Question: In my TFS server when ever I create a Team Project my default settings for is enabled and for is disabled. I want to set these to and .
How can I change default settings for source control in TFS server 2013?

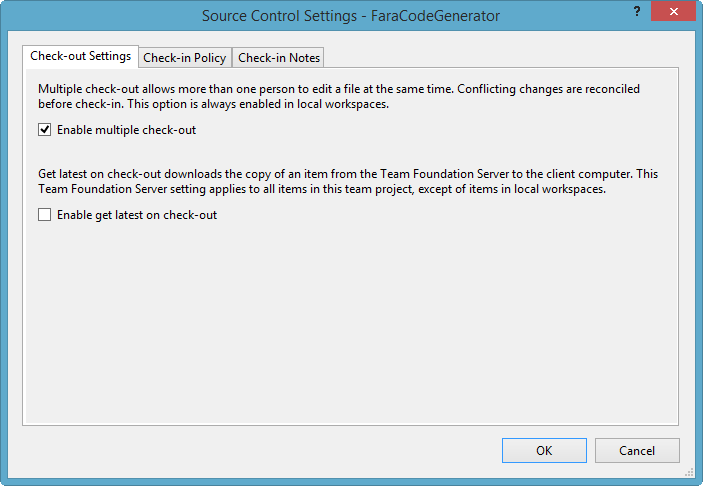
Answer: I Found my answer <URL>:
> You need to edit your Process Template.At first, download it locally by selecting in VS "Team" > "Team
Project Collection Settings" > "Process Template Manager...", then
click on your template & select Download. This will send all the files
on you local PC.Now open the local file "..\VersionControl\VersionControl.xml" and
change entry into true.Return to "Team" > "Team Project Collection Settings" > "Process
Template Manager..." and now select Upload.Once this is done any new Team Project you generate will have this
option "Enable multiple check-out" unset by default.
tnx to @Damien_The_Unbeliever